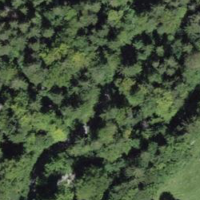
EUNIS habitat code: 44
Species observed at this site:
Mercurialis perennis